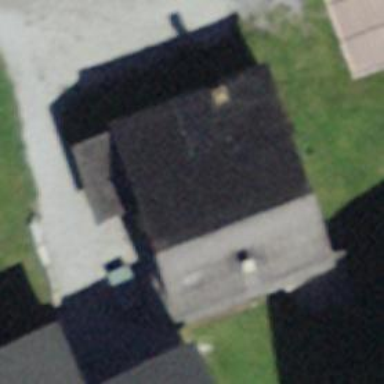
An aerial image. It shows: Gabled roofed guest house that serves as hotel.